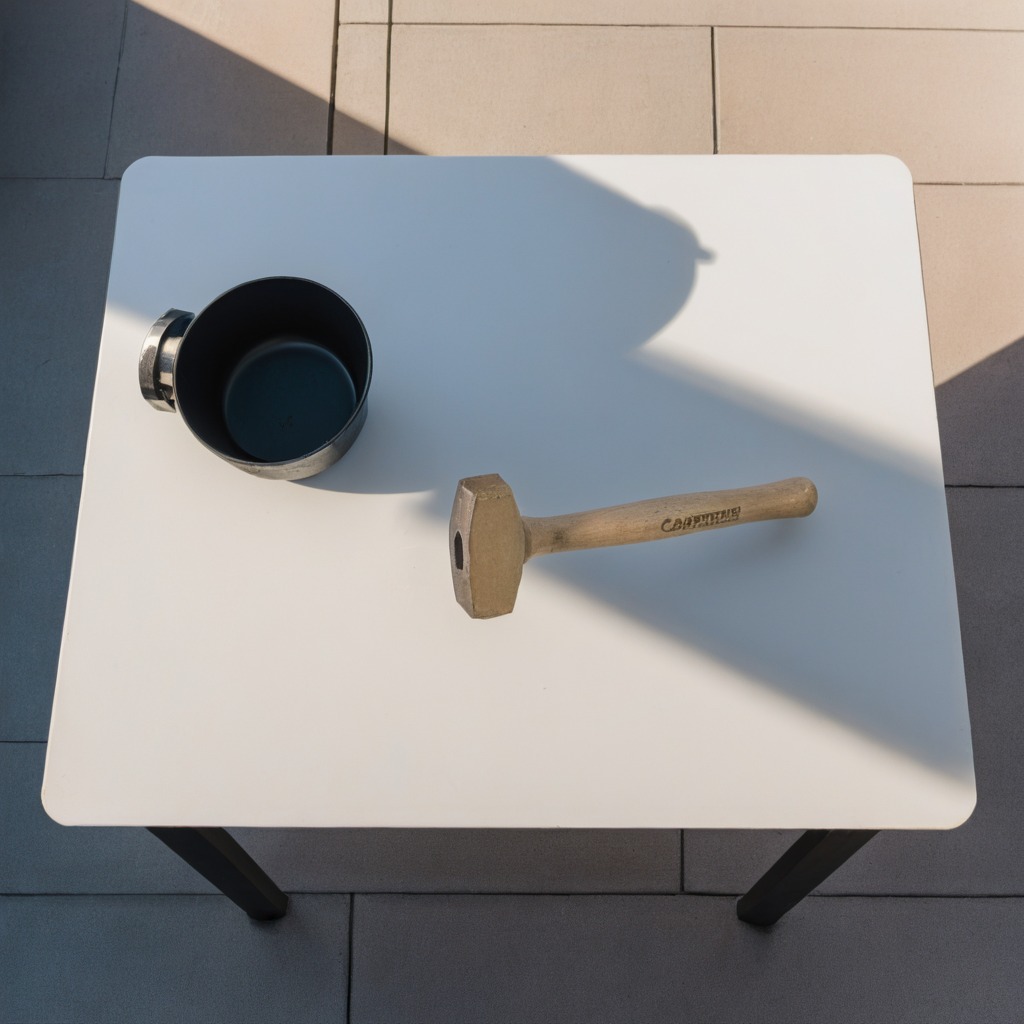
A hammer is lying on the table.